Field crop: maize
Growth stage: 2
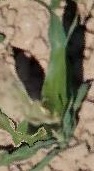
Species: maize